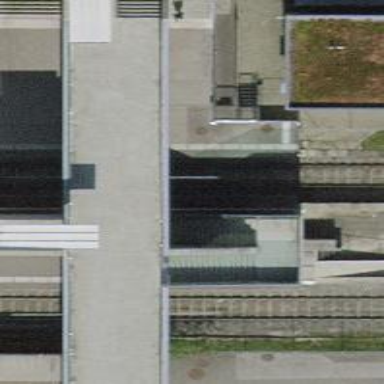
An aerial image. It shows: Concrete steps.